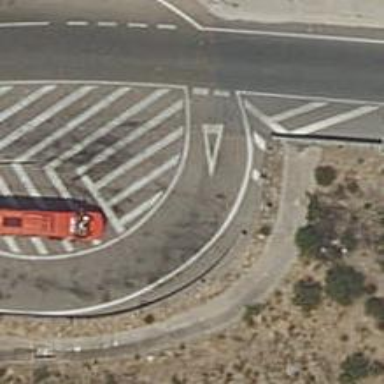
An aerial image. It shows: Road with "give way" sign.